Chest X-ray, PA view. Patient: 46 years old, sex M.
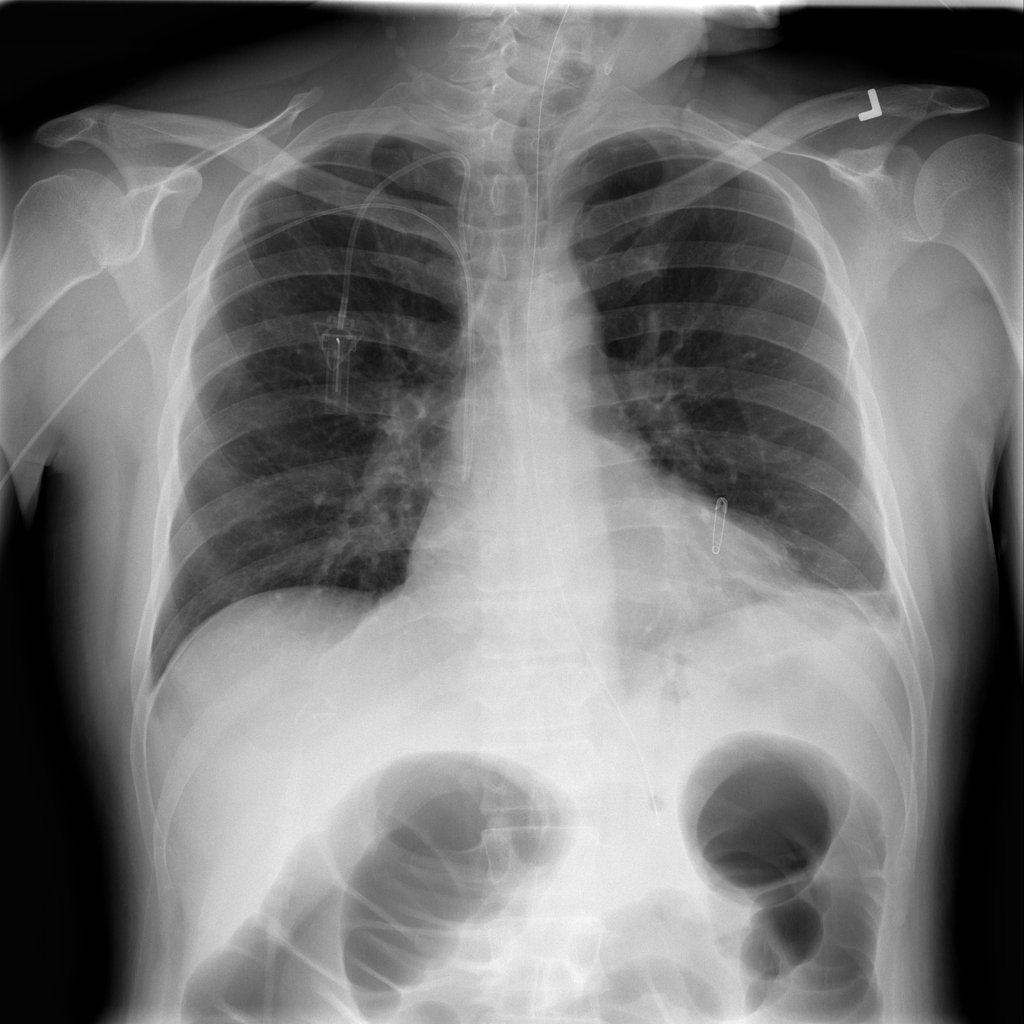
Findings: Atelectasis